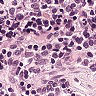
Metastatic tissue present: no